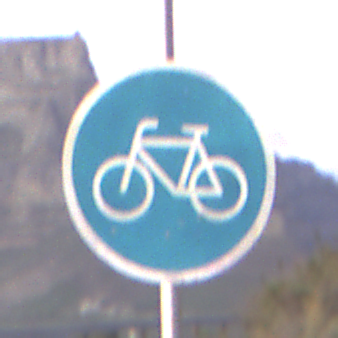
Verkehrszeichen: Radweg
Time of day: Dawn
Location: Outdoor (RoadRail)
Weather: Clear
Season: NotSpecified
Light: Natural